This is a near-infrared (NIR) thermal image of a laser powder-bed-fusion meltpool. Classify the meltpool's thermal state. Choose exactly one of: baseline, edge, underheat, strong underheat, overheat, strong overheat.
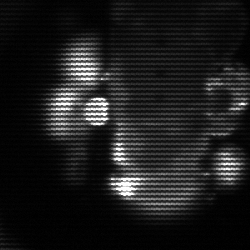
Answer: strong underheat